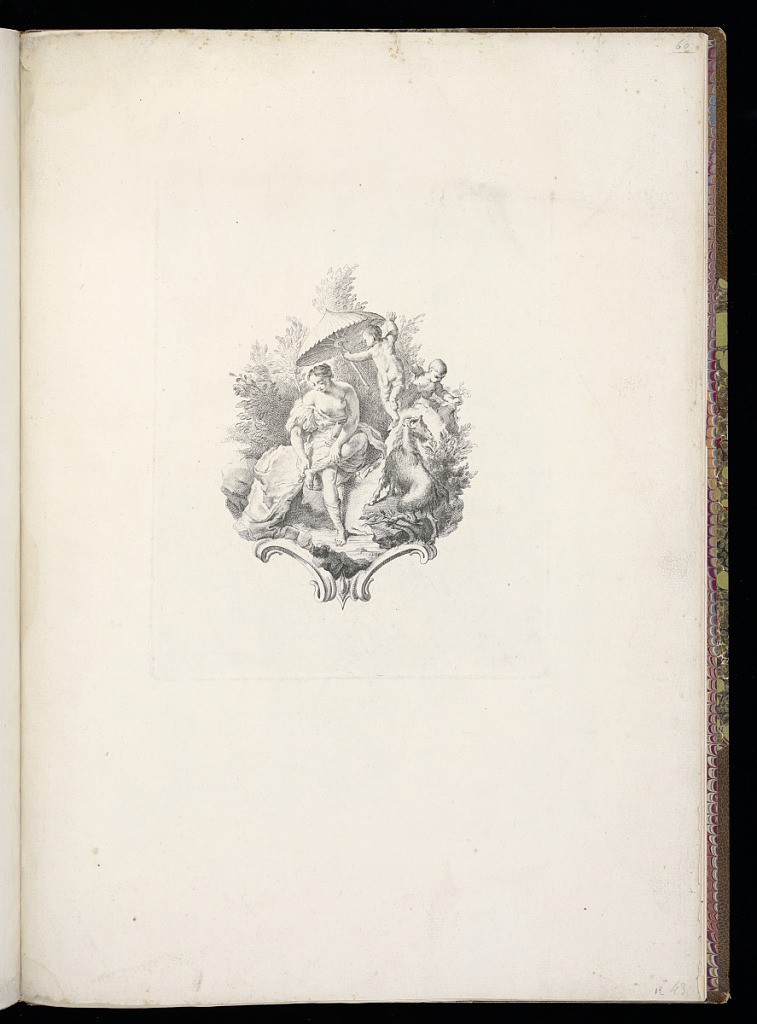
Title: Ornamental Vignette
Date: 18th century
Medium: Etching and engraving on laid paper
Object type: Bound print
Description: Small vignette of a woman seated on a rock unlacing her sandals at a stream. A putto holds a parasol above her, while another putto emerges from the background. A goat climbs onto a rock from the rocaille scrolls at the bottom of the scene. The plate is not signed or numbered.